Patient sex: M
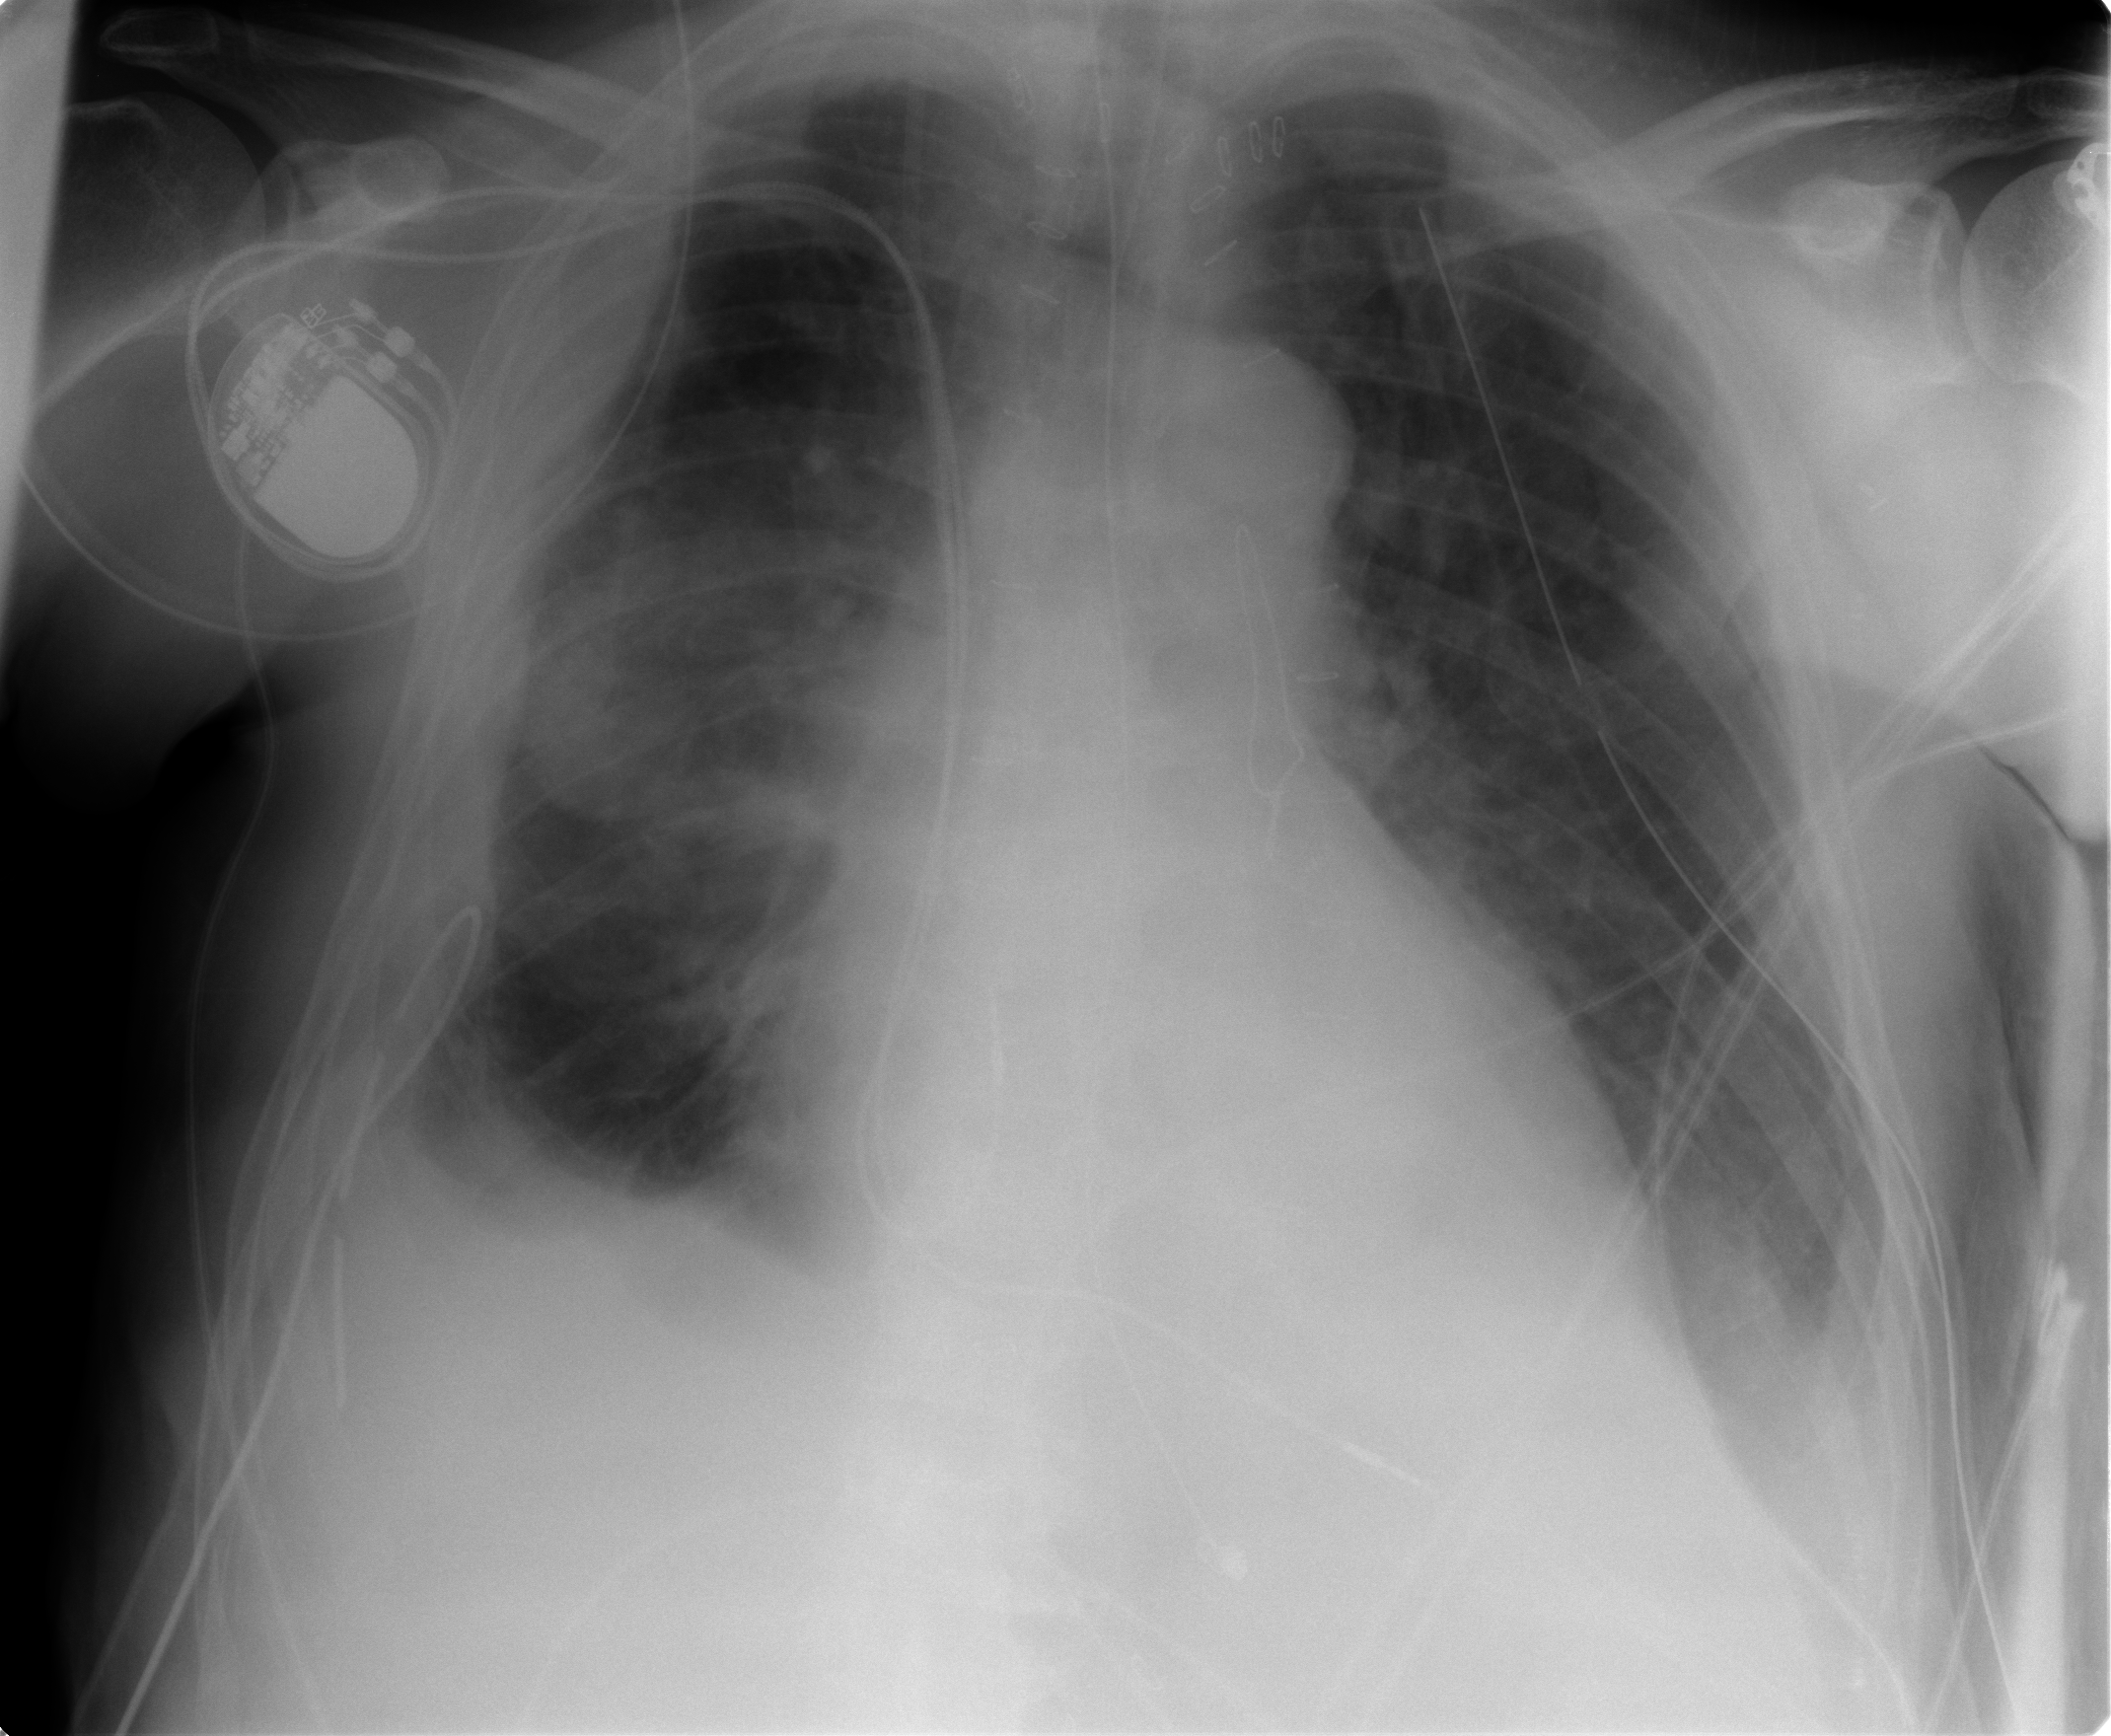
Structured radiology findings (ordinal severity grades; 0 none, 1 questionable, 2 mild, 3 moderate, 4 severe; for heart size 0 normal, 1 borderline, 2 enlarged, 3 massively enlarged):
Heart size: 2
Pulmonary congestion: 2
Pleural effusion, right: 3
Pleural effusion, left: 2
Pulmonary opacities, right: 2
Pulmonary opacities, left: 2
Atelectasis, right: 3
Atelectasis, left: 3